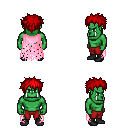
a pixel art fantasy rpg character, male body template, orc, green skin, pink tattered cape, red pants, red bedhead hairstyle, black shoes, four views (front, back, left, right), 2x2 character sprite sheet, small pixel art, hard edges, no anti-aliasing